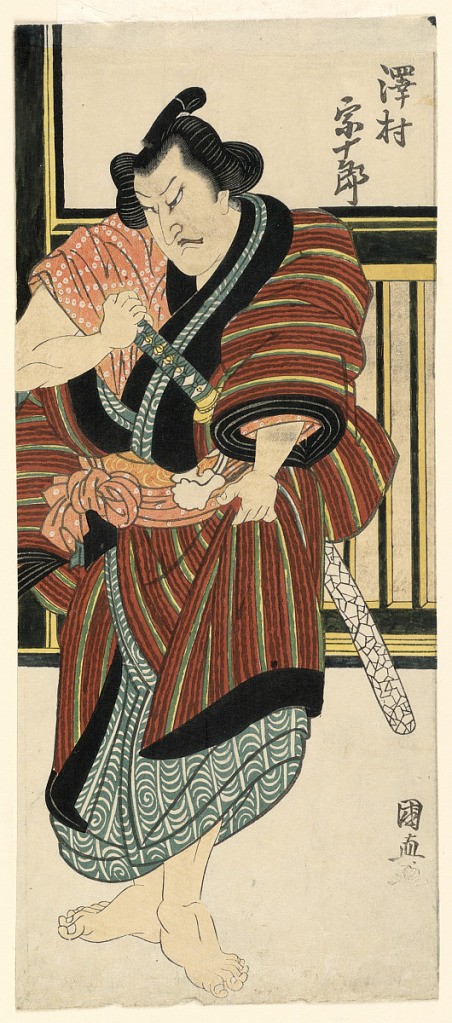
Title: Fragment: Sawamura Sojuro drawing his sword
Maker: Utagawa Kuninao, Japanese, 1793 – 1854
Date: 1820–25
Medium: Woodblock print (ukiyo-e) on mulberry paper (washi), ink with color
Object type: Print
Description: Vertical rectangle. Standing male actor in tragic mask, facing left, and clutching the hilt of his sword with his right hand. Inscriptions, upper and lower right.